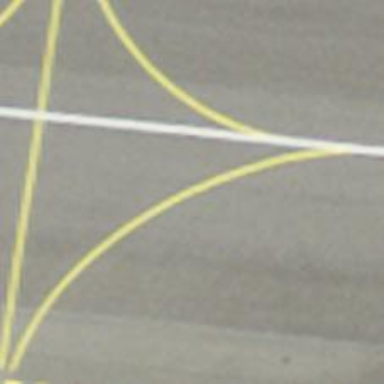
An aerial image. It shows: Image of taxiway at airport.